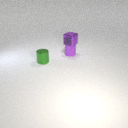
small purple rubber cylinder behind small green metal cylinder